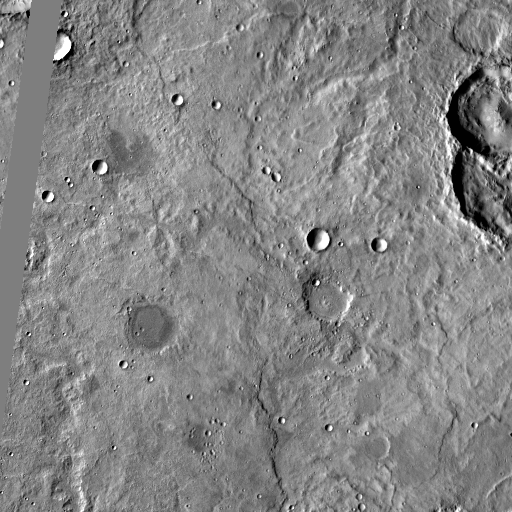
Crater classes present: Background, Other, Layered, Buried, Secondary